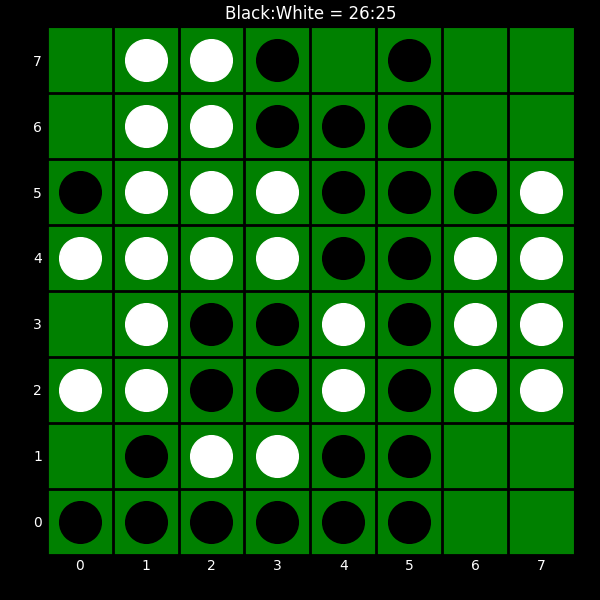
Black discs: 26
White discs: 25